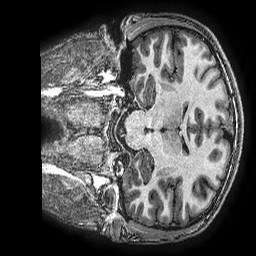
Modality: T1w
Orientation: coronal
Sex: male
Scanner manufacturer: ge
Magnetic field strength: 3 T
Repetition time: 0.00766 s
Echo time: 0.003476 s